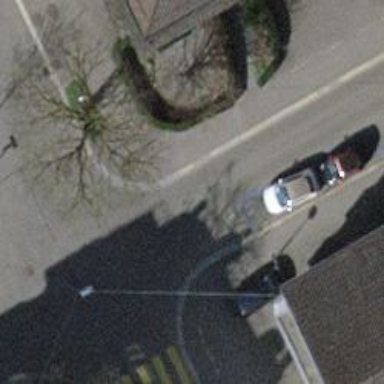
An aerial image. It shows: Asphalt sidewalk.